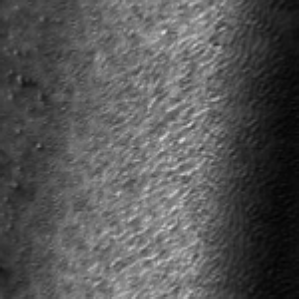
Label: frost